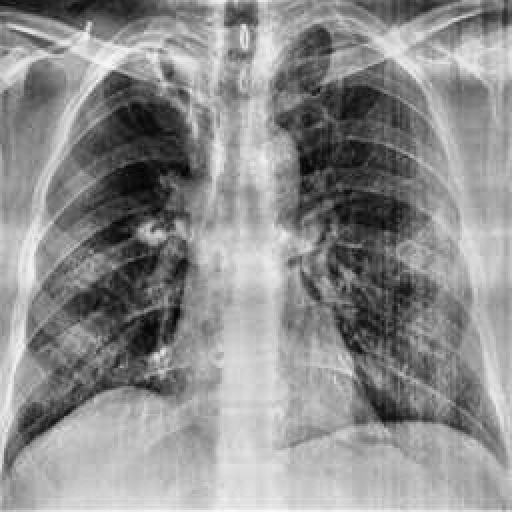
Finding: NORMAL